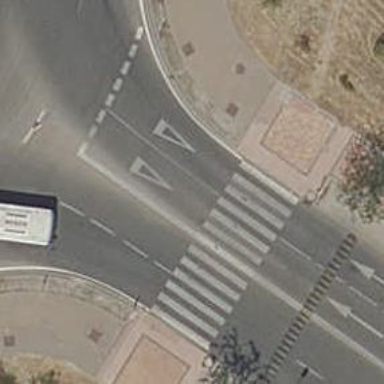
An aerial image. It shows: Marked road crossing with visible markings.